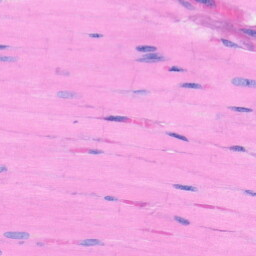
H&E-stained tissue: Heart